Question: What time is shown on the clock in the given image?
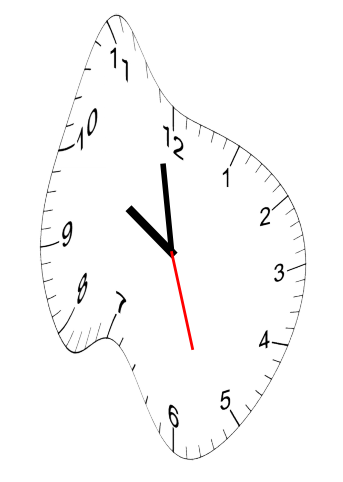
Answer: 09:58:27